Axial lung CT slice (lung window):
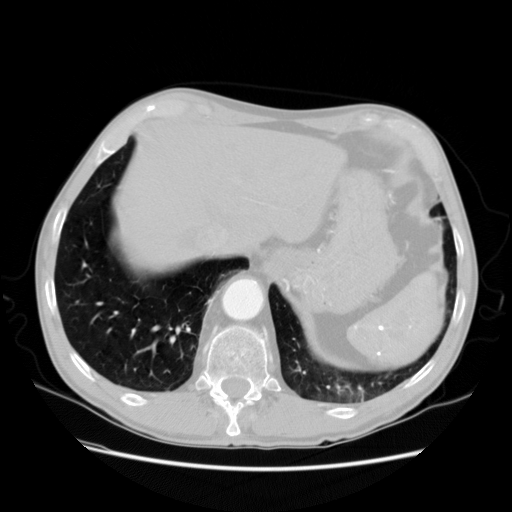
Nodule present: no